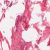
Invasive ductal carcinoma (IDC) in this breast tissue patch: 0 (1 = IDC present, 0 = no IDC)